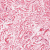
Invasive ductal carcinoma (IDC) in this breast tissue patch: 0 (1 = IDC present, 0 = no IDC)